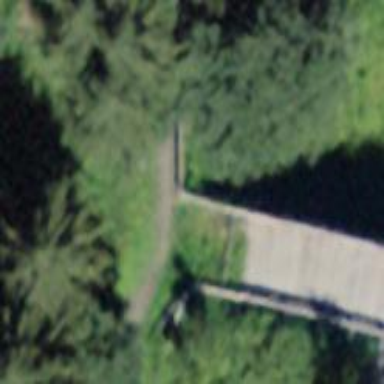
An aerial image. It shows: Path on bridge.